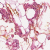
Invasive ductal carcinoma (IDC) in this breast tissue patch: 0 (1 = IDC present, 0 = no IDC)